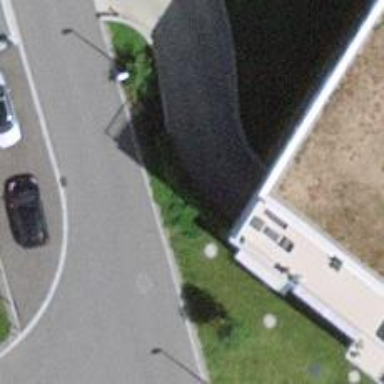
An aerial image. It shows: Parking entrance.